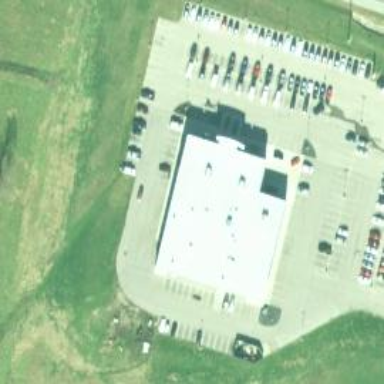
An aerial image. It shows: Retail area.